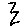
Label: zigzag